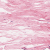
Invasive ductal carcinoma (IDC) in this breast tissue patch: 0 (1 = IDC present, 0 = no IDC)